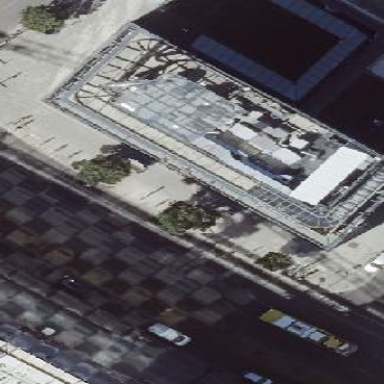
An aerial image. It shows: Building with flat roof and glass cladding.